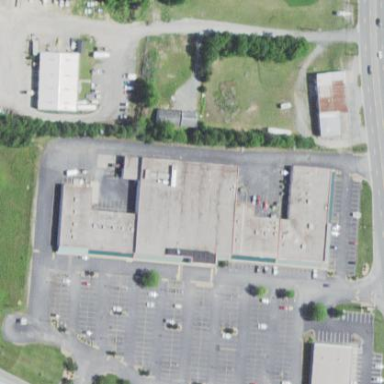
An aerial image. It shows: Retail area.